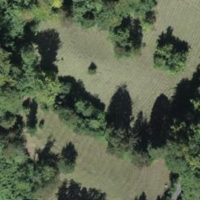
EUNIS habitat code: 41
Species observed at this site:
Salvia pratensis